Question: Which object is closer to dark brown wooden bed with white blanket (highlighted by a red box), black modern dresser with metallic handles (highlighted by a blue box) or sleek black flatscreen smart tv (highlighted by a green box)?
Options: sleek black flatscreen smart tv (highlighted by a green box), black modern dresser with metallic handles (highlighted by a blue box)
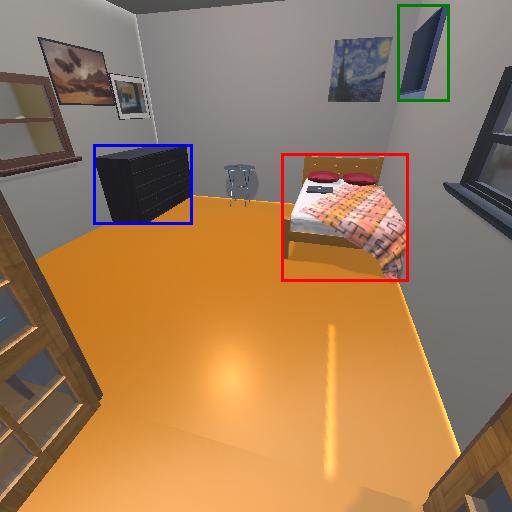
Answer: sleek black flatscreen smart tv (highlighted by a green box)